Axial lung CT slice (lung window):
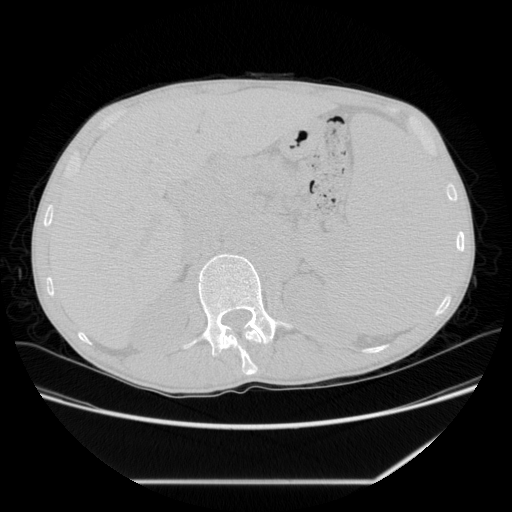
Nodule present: no